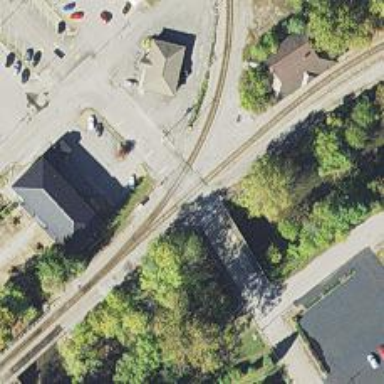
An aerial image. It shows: Railway track.